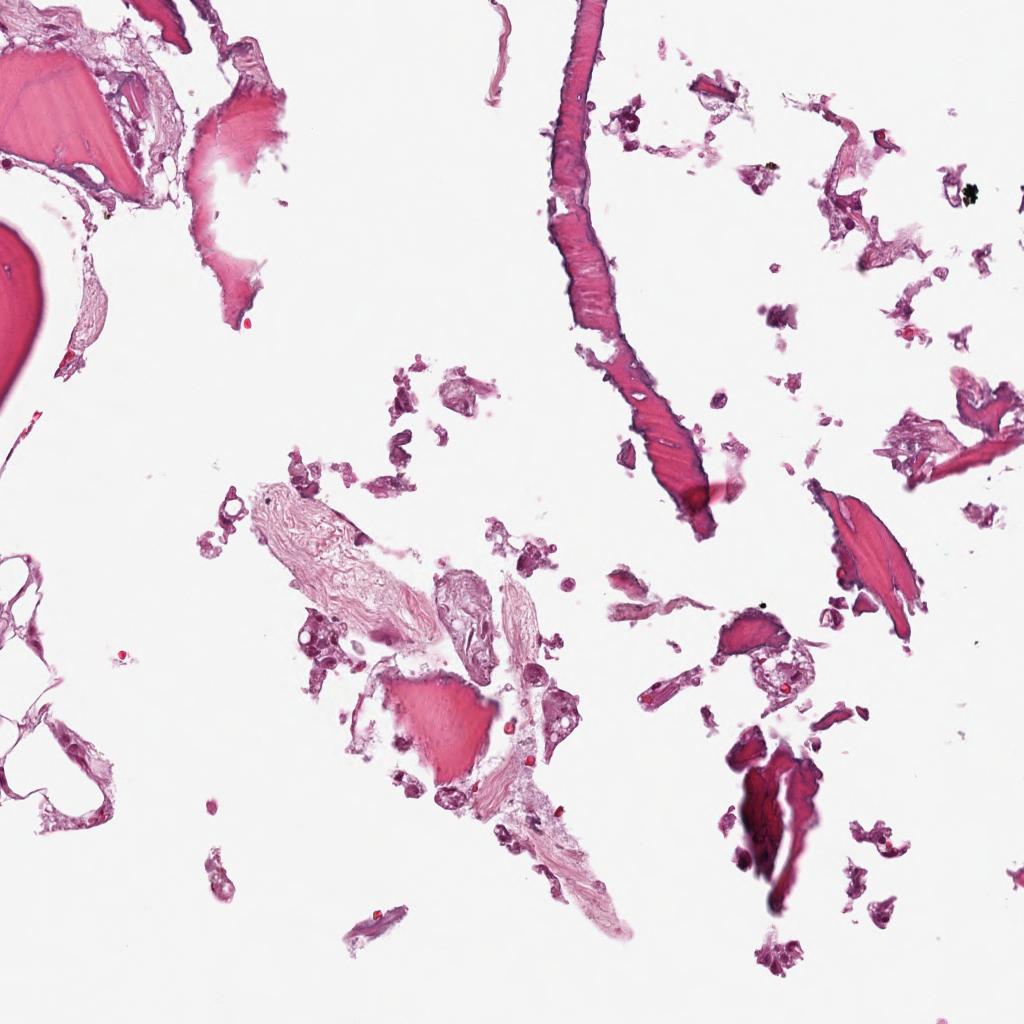
Label: Non-Tumor